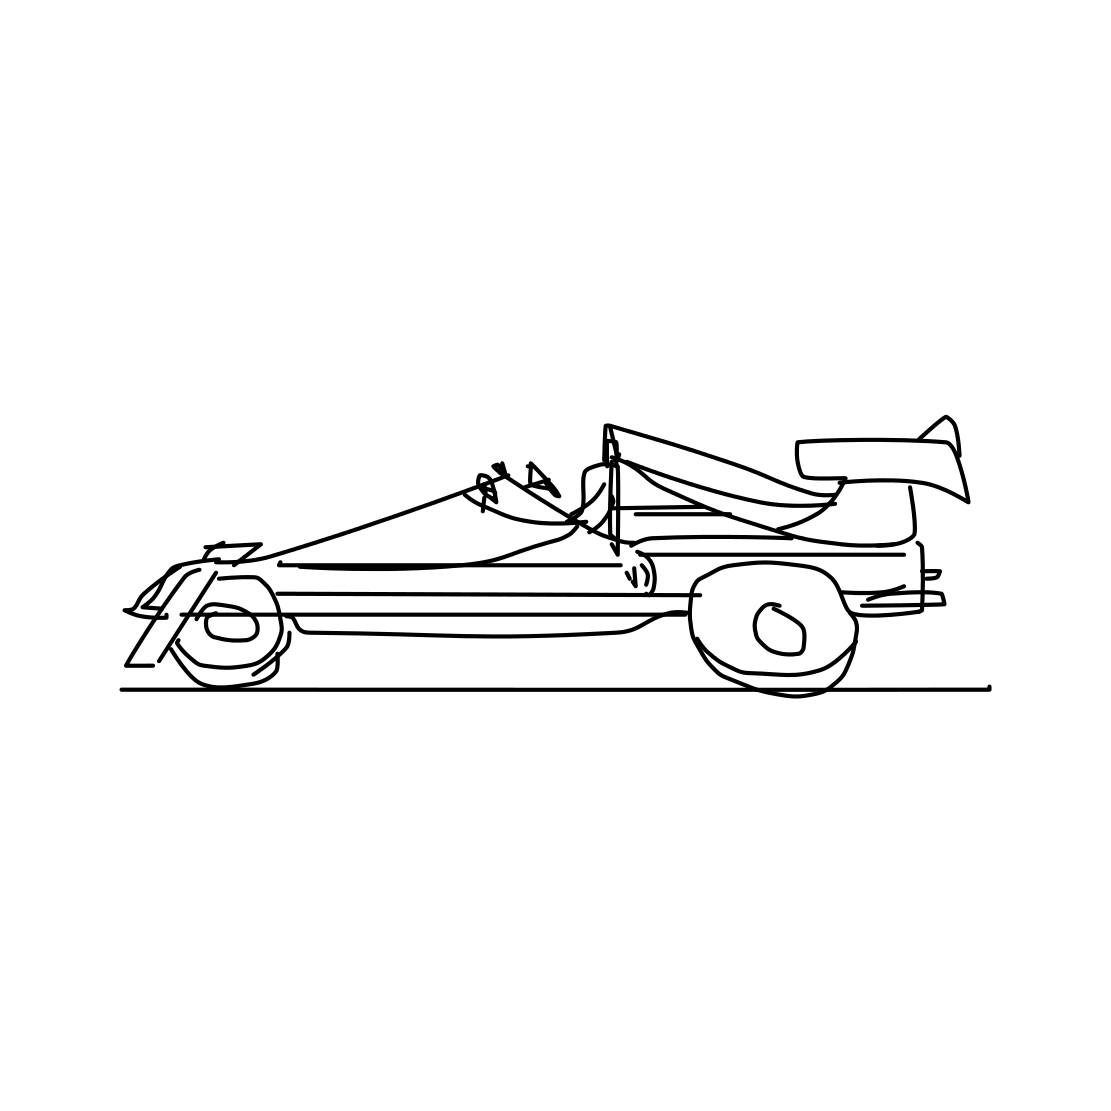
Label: race car